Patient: sex F, age 68
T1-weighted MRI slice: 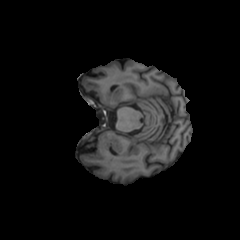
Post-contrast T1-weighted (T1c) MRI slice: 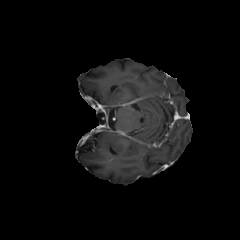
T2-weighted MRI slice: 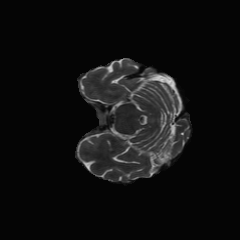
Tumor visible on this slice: no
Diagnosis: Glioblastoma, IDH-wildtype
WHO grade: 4